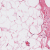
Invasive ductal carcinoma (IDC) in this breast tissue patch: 0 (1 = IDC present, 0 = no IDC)